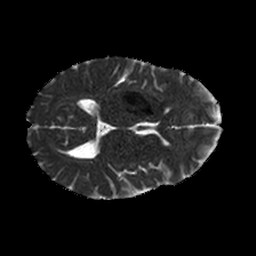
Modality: ADC
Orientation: axial
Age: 39
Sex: female
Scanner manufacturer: philips
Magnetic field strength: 1.5 T
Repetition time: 3.398 s
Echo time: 0.06922 s